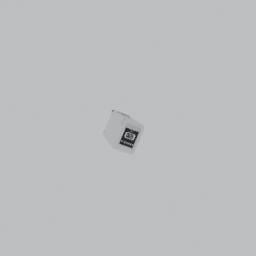
Label: appliances